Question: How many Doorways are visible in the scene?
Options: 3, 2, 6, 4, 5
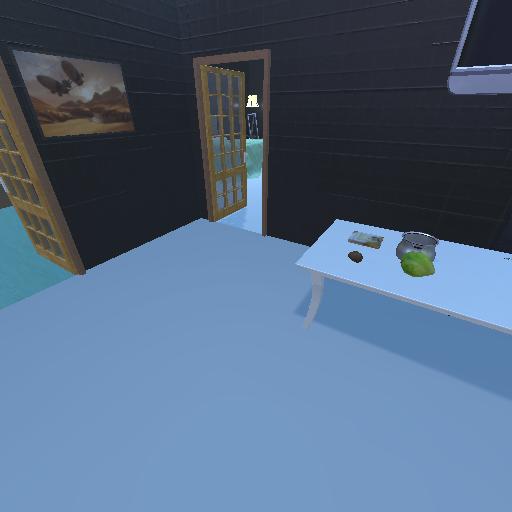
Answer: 3